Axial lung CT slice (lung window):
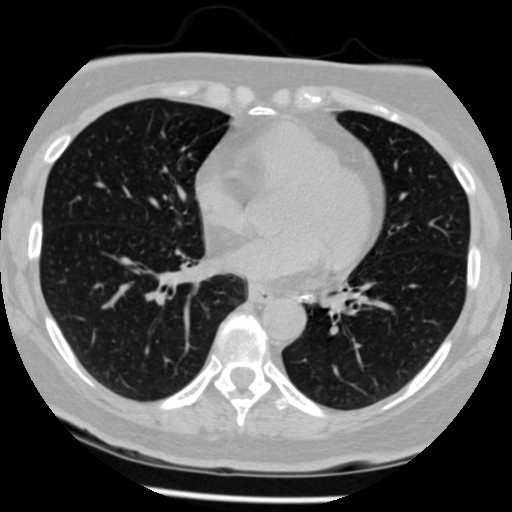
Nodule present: no